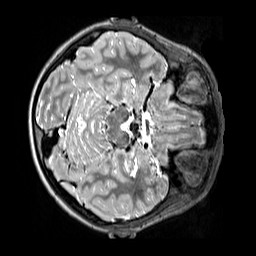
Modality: T2w
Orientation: axial
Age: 10
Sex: male
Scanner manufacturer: siemens
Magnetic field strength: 3 T
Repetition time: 3.2 s
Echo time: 0.408 s